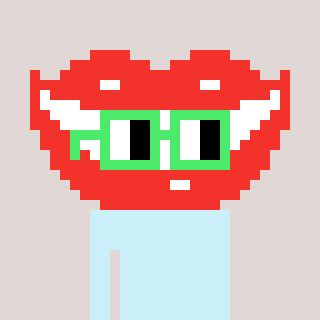
a pixel art character with square light green glasses, a smile-shaped head and a teal-colored body on a warm background